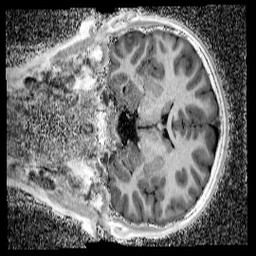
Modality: UNIT1_denoised
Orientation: coronal
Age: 11
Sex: male
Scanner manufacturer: siemens
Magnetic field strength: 3 T
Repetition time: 4 s
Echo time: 0.00299 s